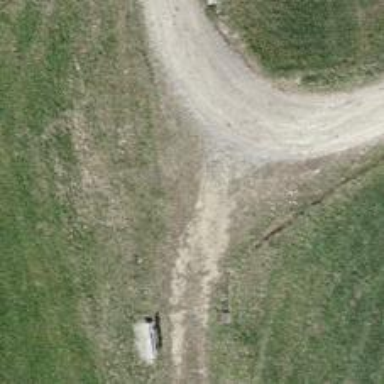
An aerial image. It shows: Bench.